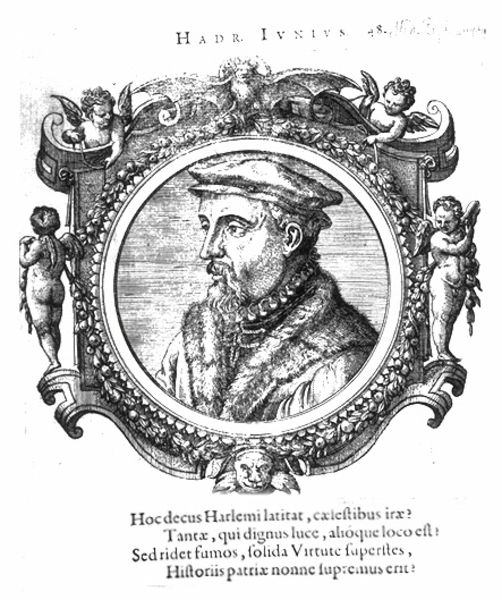
Titel: Bildnis des Adrianus Junius
Institution: (Seriendruck)
Schlagwörter: flügel, kopf, mann, nackt, weiß, hut, nase, ohr, profil, zeichnung, obst, ornament, alt, bart, kappe, mütze, augen, kragen, pelz, rahmen, vollbart, bildnis, portrait, porträt, mantel, girlande, renaissance, kreis, oval, rund, engel, früchte, putte, putto, fell, schrift, kette, grafik, graphik, kartusche, inschrift, buch, medaillon, druck, druckgraphik, schwarzweiss, stich, dreiviertel, seite, scharz, text, beschriftung, medallie, kranz, lorbeer, löwenkopf, pelzkragen, amulett, löwe, schnecken, putten, kupferstich, putti, durck, fledermaus, feston, latein, lateinisch, rondo, arch, protrait, medaillion, puten, seriendruck, kupferstch, rollwerk, l, po, hadr., dreivierte, renais, onkel benno